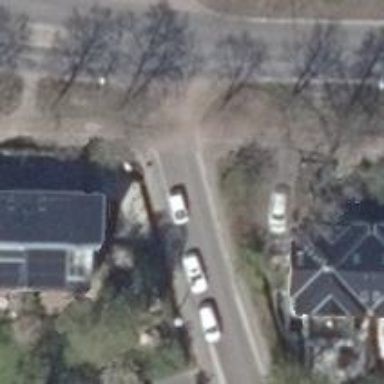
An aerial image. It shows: Residential road.